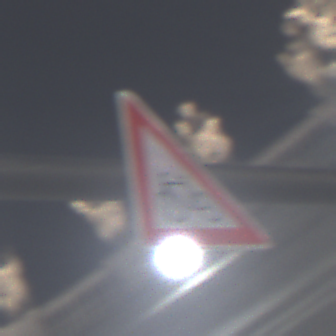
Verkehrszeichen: RadverkehrRechts
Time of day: Night
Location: Outdoor (Urban)
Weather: PartlyCloudy
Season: NotSpecified
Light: Artificial